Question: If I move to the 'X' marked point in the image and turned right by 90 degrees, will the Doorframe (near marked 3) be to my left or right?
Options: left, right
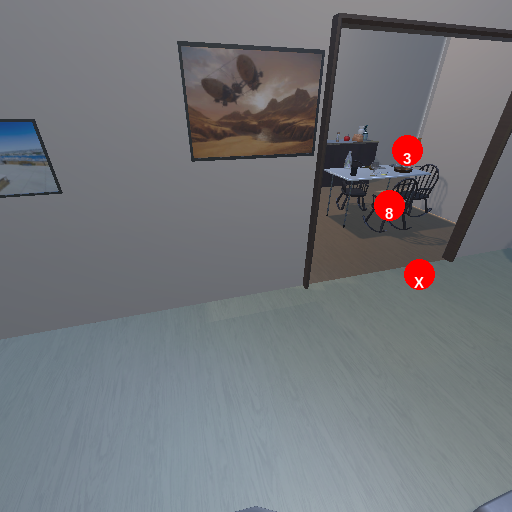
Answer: left